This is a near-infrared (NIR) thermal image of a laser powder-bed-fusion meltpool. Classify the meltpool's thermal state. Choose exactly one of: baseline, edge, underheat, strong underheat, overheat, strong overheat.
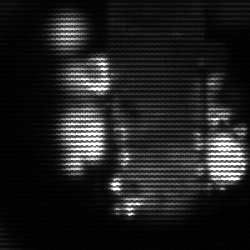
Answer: strong underheat